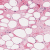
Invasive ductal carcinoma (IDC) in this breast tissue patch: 0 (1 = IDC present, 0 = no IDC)